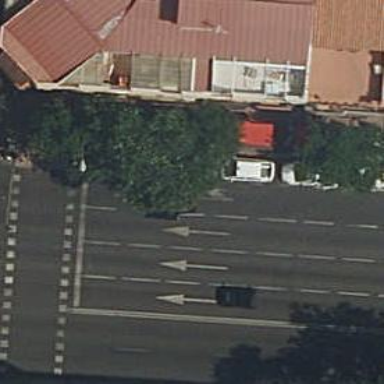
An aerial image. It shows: Taxi stand.